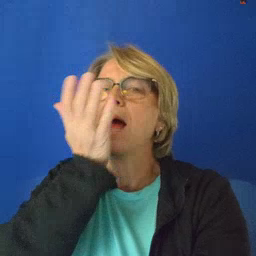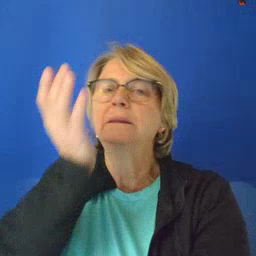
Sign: grass